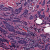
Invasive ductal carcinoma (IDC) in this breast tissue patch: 1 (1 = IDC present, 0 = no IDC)